Interaction volume radius: 10 \u00c5
Interaction volume height: 15 \u00c5
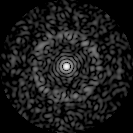
Disorder parameter: 0.8478